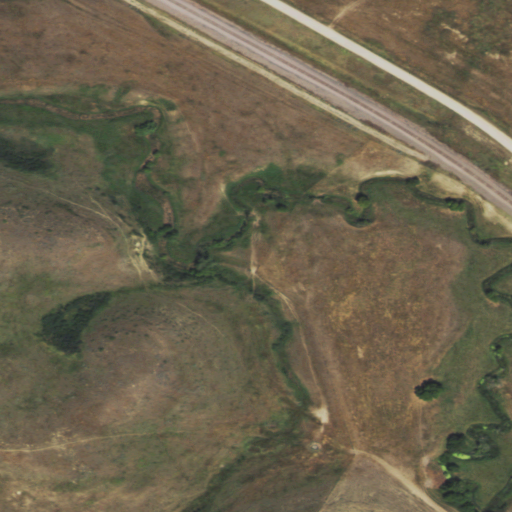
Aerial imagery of valley in Wyoming named Grouse Draw containing shrub, grassland, woody wetlands, and herbaceous wetlands